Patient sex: M
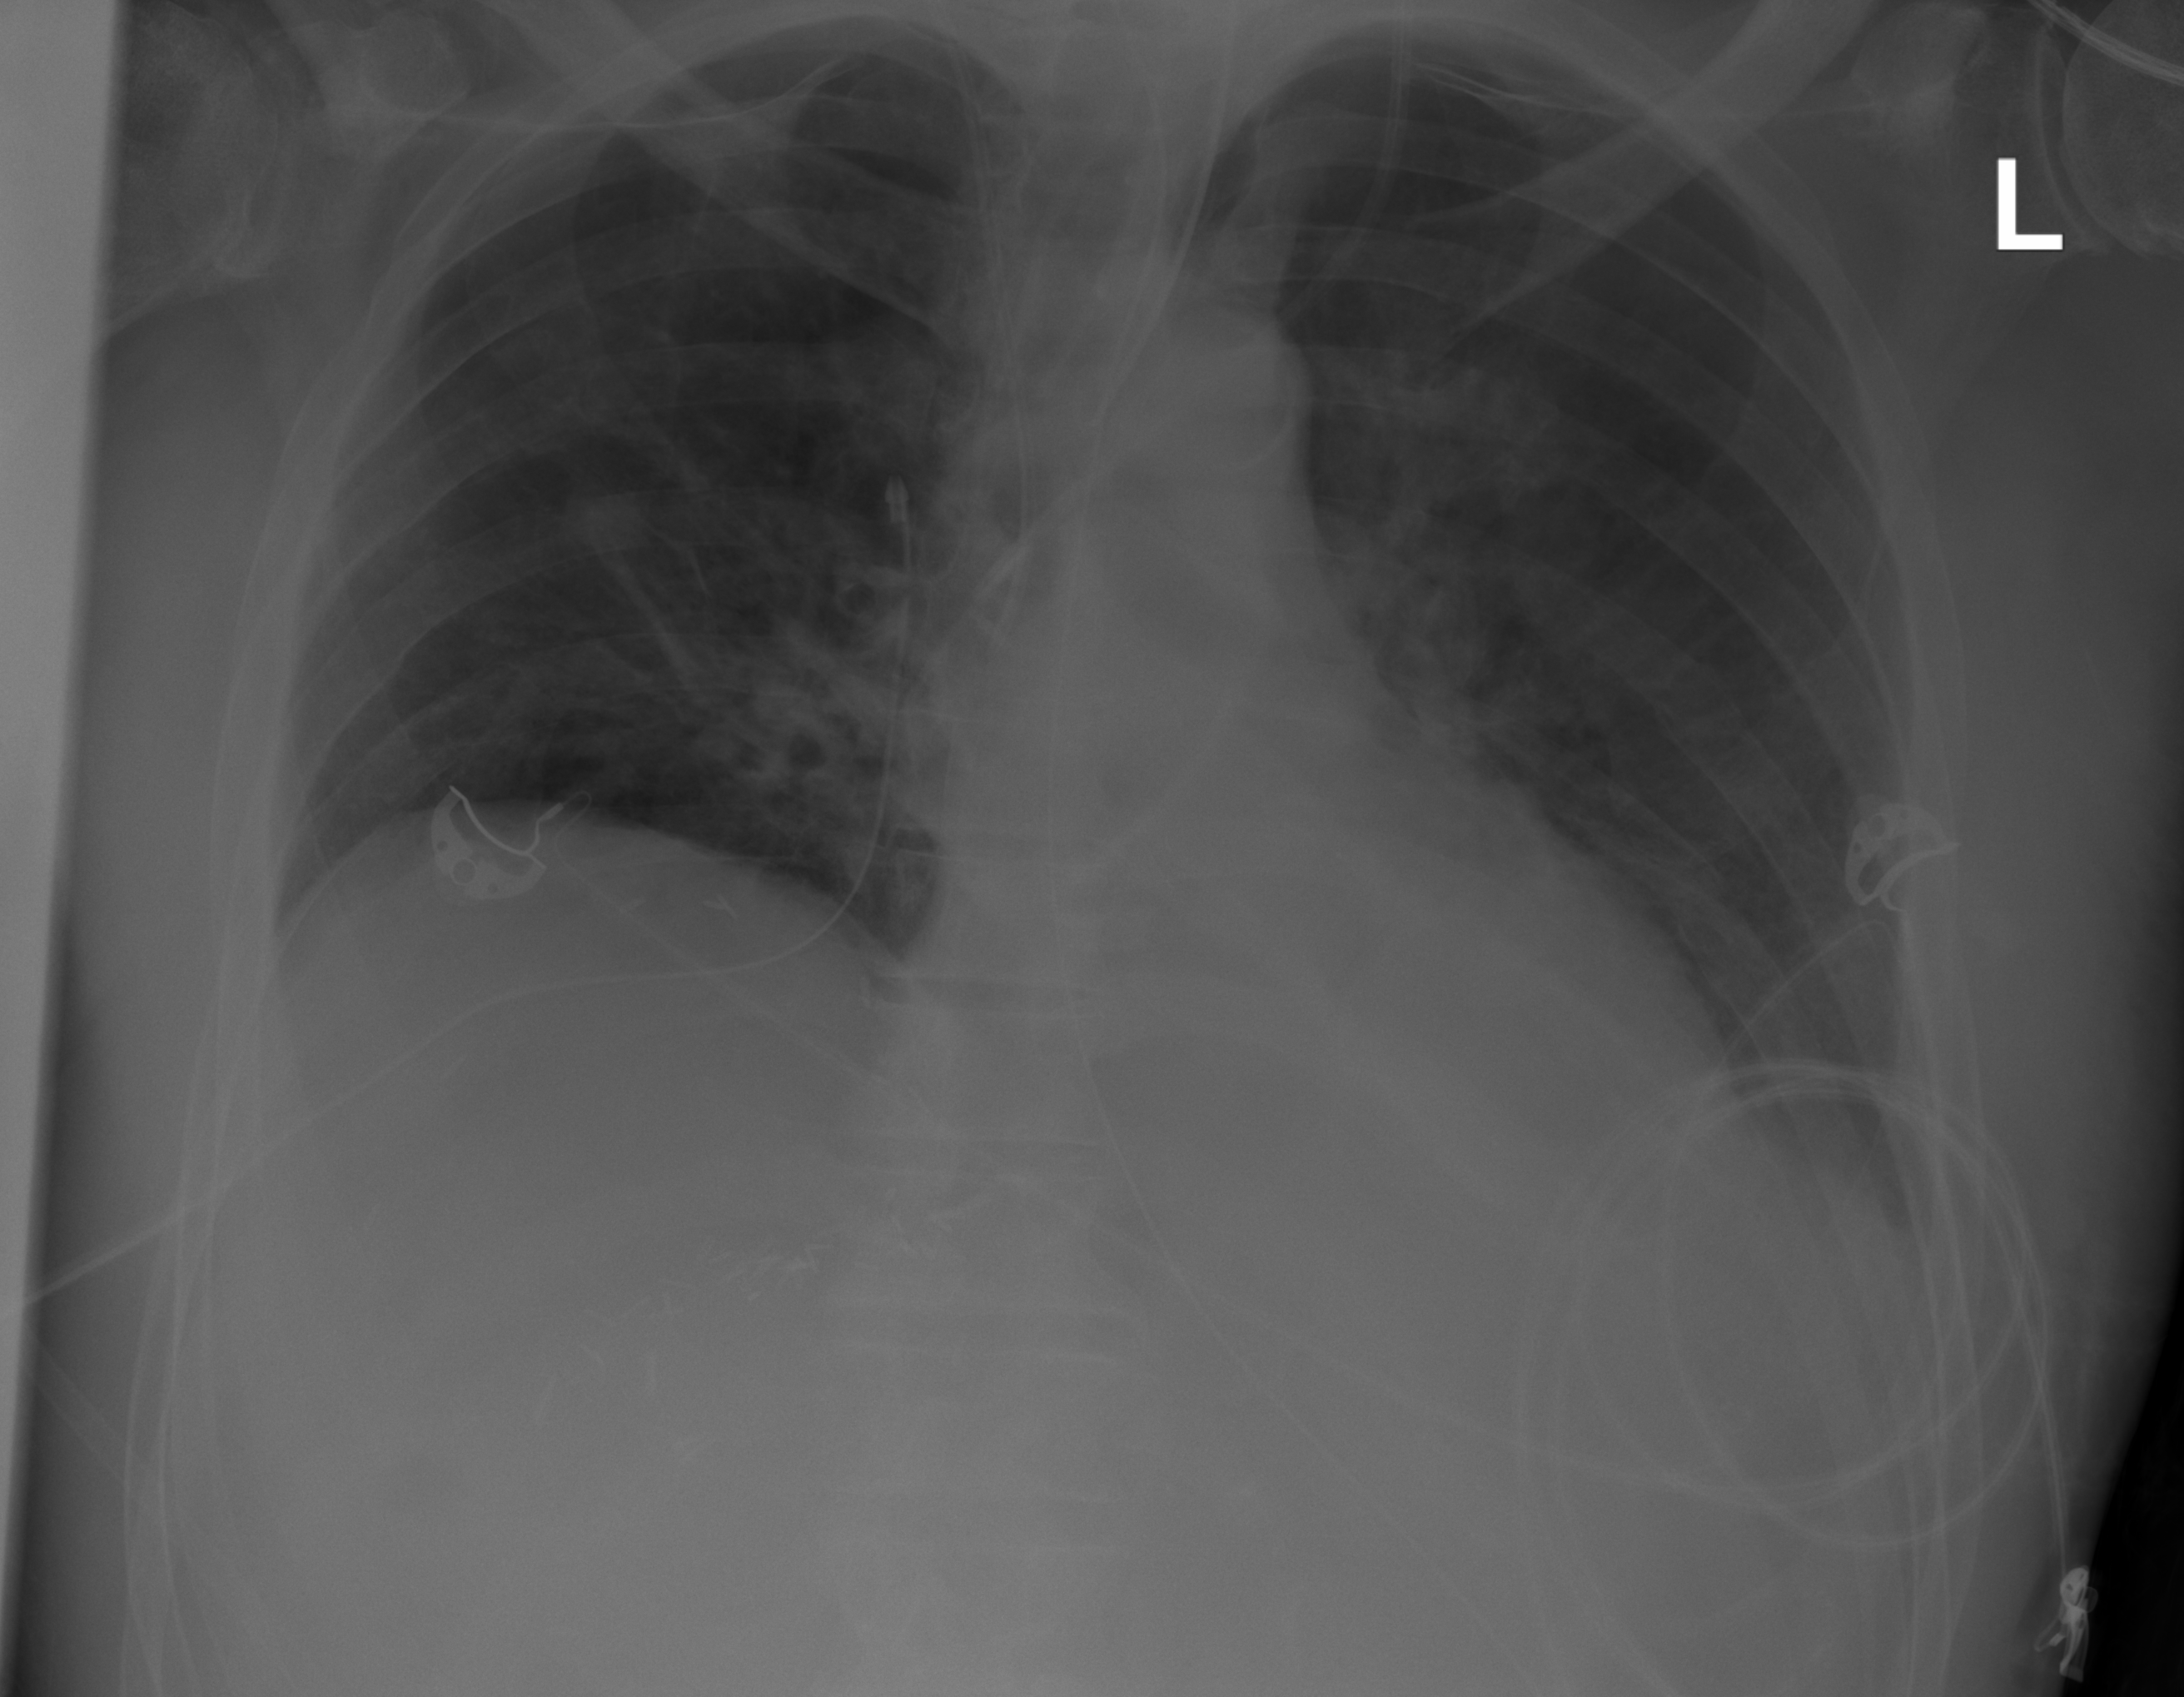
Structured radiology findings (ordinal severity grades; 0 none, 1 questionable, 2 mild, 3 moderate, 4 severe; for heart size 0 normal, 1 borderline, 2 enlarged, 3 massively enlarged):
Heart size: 0
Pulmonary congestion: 0
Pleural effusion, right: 0
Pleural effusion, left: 2
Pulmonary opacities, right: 0
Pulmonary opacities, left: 0
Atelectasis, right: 2
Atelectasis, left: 2